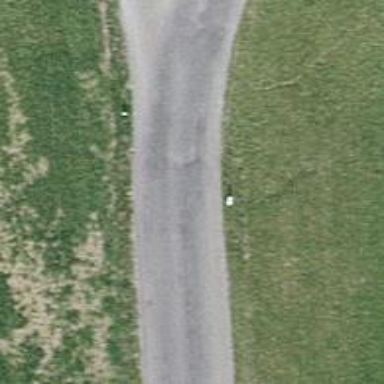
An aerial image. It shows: Unclassified road with asphalt surface.